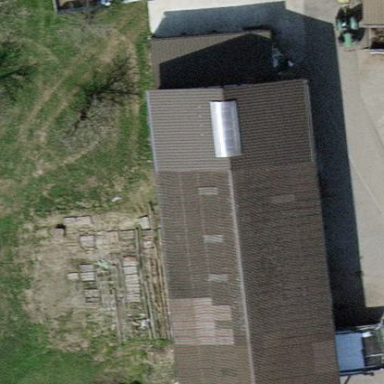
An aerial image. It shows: Farm auxiliary building.